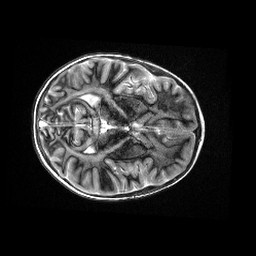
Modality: MP2RAGE
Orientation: axial
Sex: female
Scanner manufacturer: siemens
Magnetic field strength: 3 T
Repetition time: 5 s
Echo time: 0.00355 s